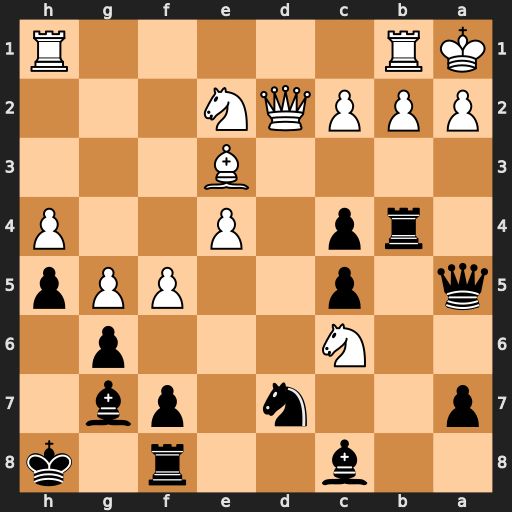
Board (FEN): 2b2r1k/p2n1pb1/2N3p1/q1p2PPp/1rp1P2P/4B3/PPPQN3/KR5R
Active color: b
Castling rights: -
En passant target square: -
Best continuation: Qxa2+ Kxa2 Ra4#